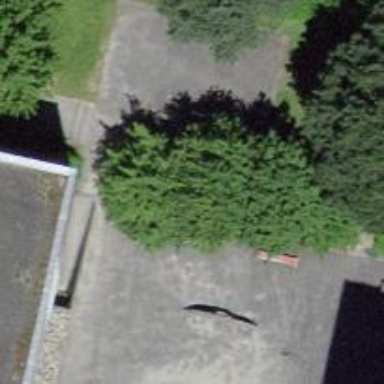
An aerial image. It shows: Set of steps on the road.